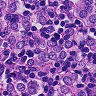
Metastatic tissue present: yes